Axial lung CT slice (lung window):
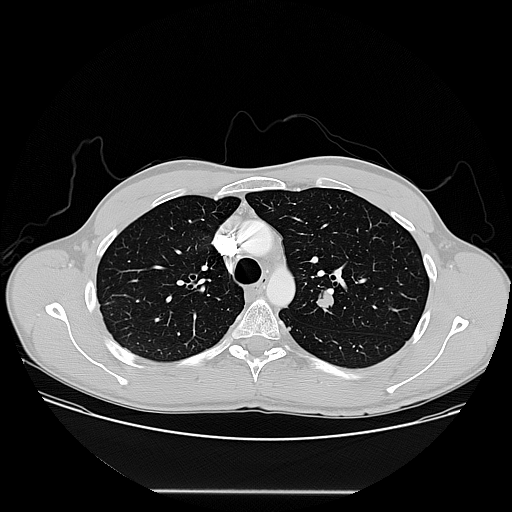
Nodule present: yes
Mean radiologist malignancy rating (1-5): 3.25